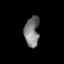
Tissue: lung
Cell type: T cells
Senescence score: 0.1508
Nuclear area (px): 431
Mean DAPI intensity: 125.353